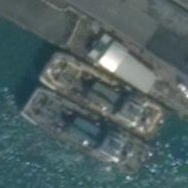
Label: civil